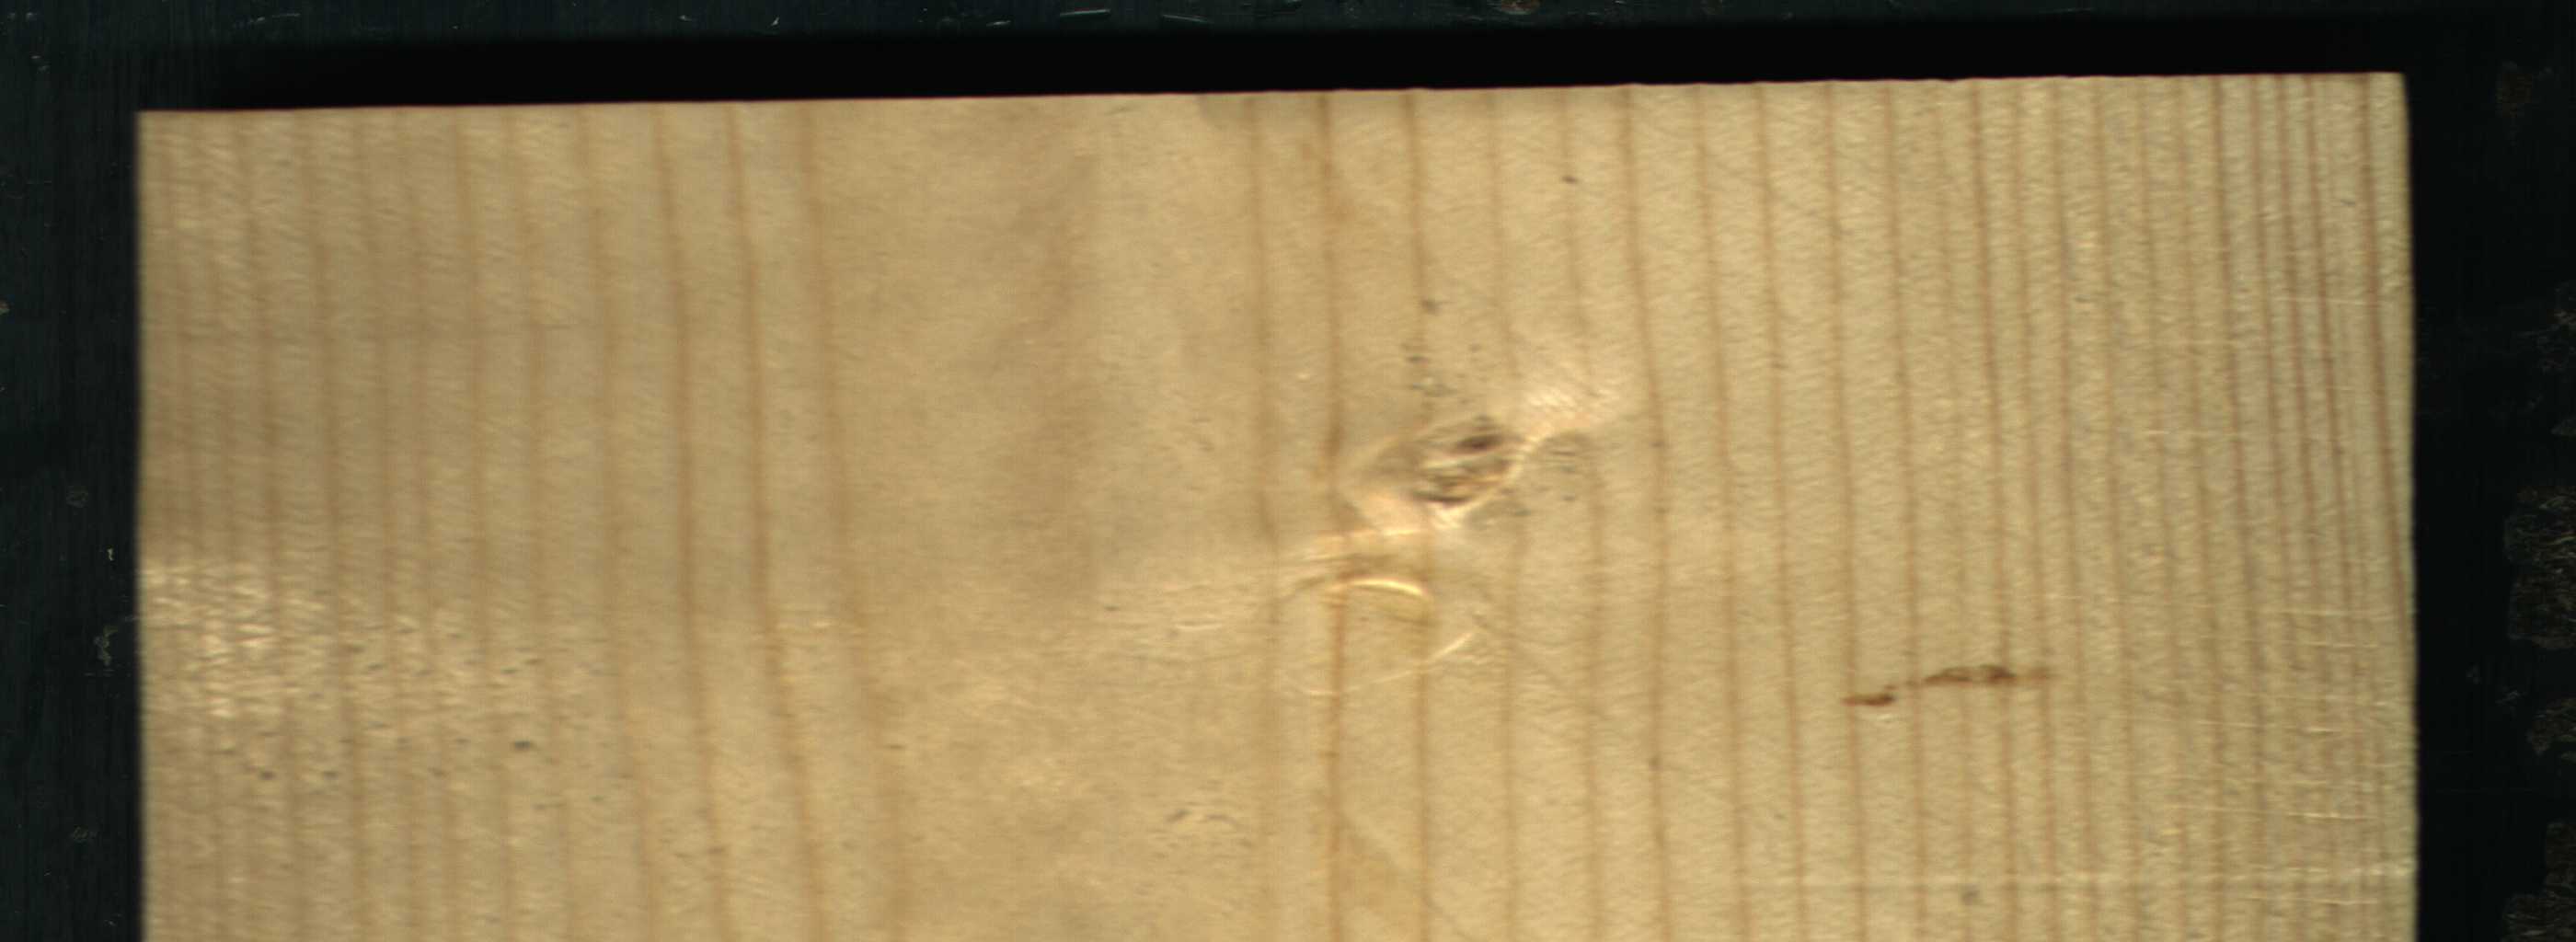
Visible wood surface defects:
Live_Knot
Live_Knot